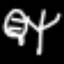
Label: leaf